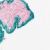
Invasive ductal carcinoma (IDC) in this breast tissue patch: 0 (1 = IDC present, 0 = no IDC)